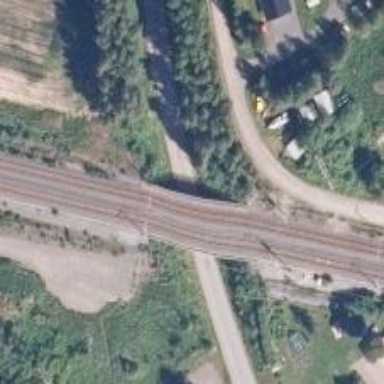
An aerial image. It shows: Continuous rail railway with electrified contact line.